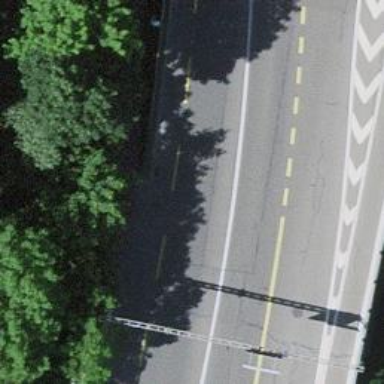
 but there is lane for cyclists on the left and shared busway on the right."